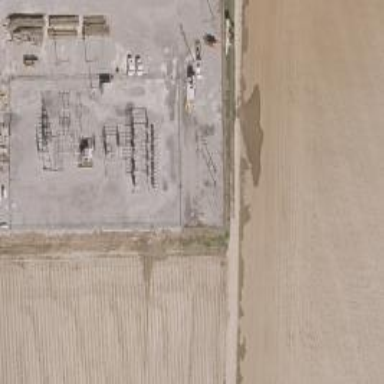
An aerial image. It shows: Outdoor power substation surrounded by fence. The substation is specifically for distribution purposes.